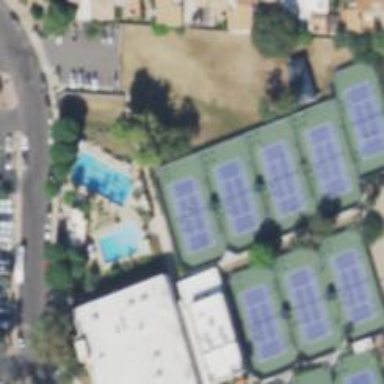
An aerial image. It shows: Tennis court on the leisure land pitch.